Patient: sex F, age 46
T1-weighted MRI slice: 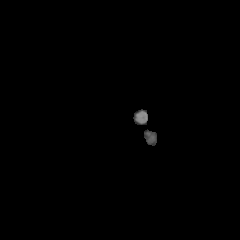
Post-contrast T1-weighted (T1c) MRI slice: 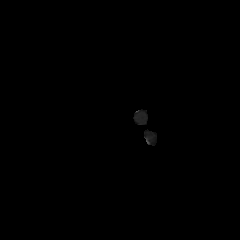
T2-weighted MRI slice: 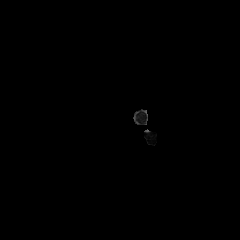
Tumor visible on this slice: no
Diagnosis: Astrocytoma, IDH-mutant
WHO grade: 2